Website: macys
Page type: customer-info-address
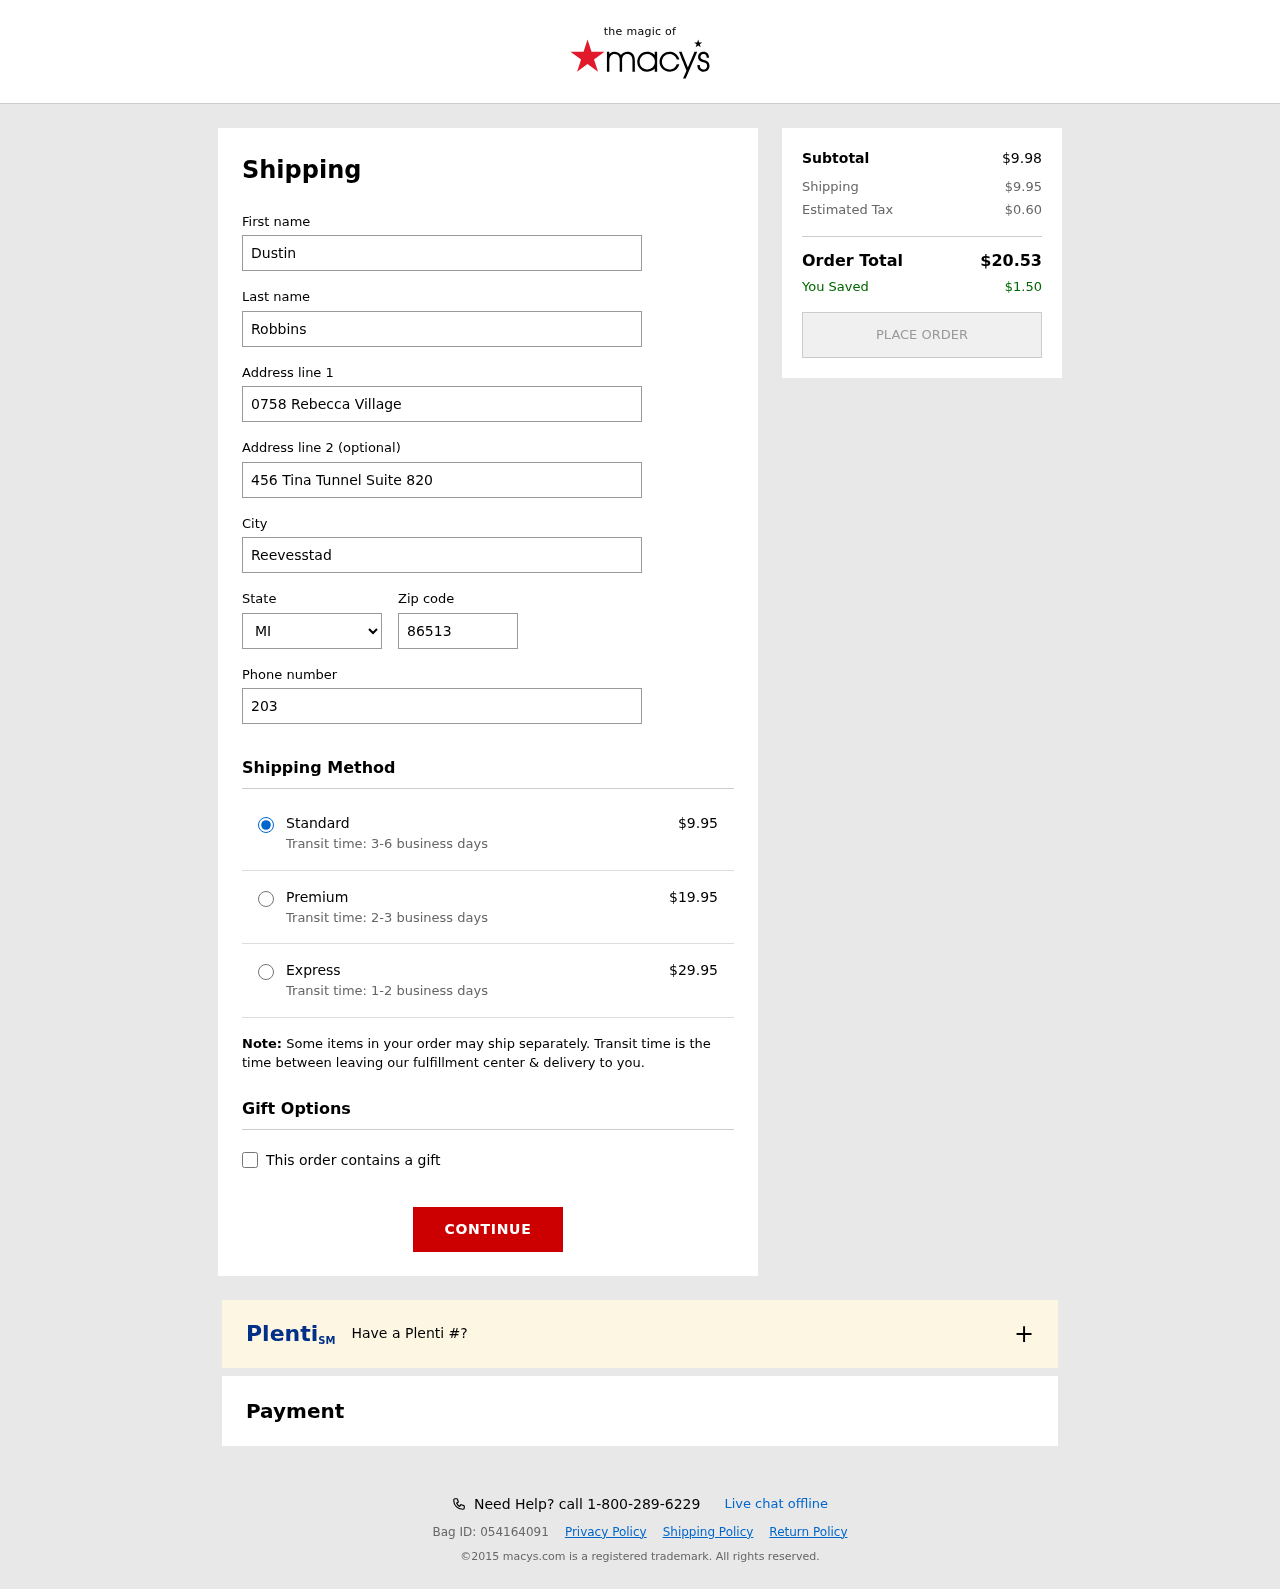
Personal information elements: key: PII_CITY
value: Reevesstad
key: PII_FIRSTNAME
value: Dustin
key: PII_LASTNAME
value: Robbins
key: PII_PHONE
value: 2033886750
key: PII_POSTCODE
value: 86513
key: PII_STATE_ABBR
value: MI
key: PII_STREET
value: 0758 Rebecca Village
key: PII_STREET2
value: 456 Tina Tunnel Suite 820
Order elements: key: ORDER_SHIPPING_COST
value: $9.95
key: ORDER_SHIPPING_COST_PREMIUM
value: $19.95
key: ORDER_SHIPPING_COST_EXPRESS
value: $29.95
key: ORDER_SUBTOTAL
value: $9.98
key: ORDER_TAX
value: $0.60
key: ORDER_TOTAL
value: $20.53
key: ORDER_SAVINGS
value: $1.50